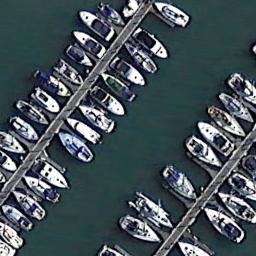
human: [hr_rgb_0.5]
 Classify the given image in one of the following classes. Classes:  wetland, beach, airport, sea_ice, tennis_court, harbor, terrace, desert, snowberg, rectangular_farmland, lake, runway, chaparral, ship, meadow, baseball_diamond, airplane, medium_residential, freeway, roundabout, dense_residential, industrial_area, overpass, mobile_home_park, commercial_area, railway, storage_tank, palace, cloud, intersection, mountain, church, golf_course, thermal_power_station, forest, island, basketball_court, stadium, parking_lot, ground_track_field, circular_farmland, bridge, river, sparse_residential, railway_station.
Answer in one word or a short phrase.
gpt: harbor